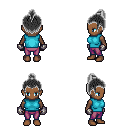
a pixel art fantasy rpg character, female body template, human, dark skin, teal sleeveless shirt, magenta pants, gray short topknot hairstyle, metal gloves, four views (front, back, left, right), 2x2 character sprite sheet, small pixel art, hard edges, no anti-aliasing